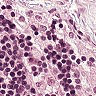
Metastatic tissue present: no